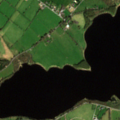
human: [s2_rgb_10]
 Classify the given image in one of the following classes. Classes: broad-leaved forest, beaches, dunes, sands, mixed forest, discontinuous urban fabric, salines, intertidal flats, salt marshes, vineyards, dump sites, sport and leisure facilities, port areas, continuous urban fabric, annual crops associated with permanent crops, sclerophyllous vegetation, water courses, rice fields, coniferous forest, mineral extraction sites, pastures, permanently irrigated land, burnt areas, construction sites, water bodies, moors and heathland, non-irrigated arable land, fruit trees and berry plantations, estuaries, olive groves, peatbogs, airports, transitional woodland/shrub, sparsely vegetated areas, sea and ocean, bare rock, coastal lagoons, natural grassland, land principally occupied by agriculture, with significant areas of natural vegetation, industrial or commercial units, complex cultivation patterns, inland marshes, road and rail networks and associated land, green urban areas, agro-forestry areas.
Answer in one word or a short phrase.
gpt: pastures, mixed forest, transitional woodland/shrub, water bodies